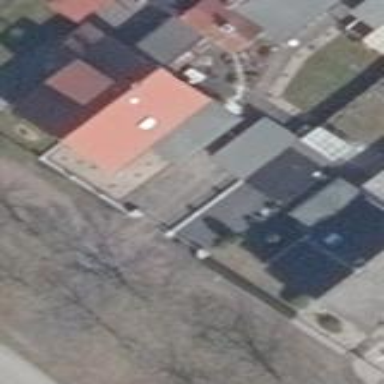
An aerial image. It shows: Gabled building with brown roof.